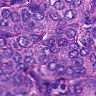
Metastatic tissue present: yes